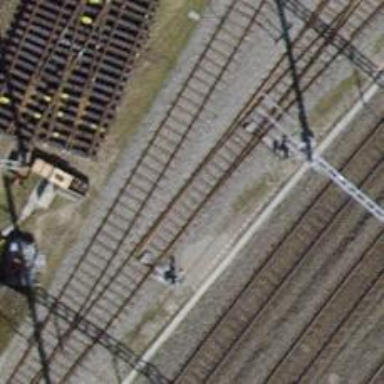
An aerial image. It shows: Railway yard with single rail track. The electrified track has contact line for power supply.